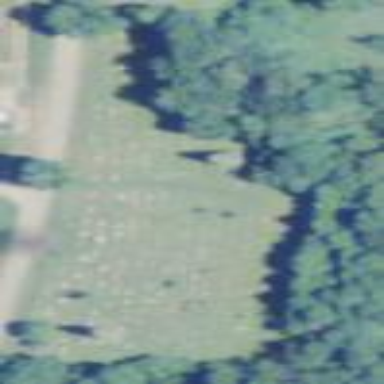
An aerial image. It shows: Graveyard used as cemetery.